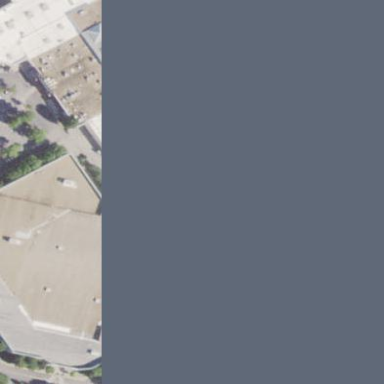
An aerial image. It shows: Mall building.